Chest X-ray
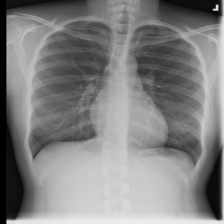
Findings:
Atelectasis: negative
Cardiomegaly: negative
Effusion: negative
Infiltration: negative
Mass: negative
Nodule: negative
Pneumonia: negative
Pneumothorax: negative
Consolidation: negative
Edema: negative
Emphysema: negative
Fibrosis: negative
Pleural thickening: negative
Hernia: negative